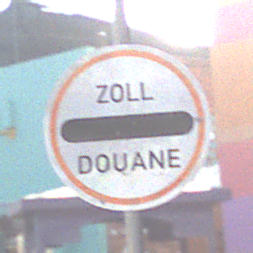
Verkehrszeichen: Zollstelle
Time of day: MorningAfternoon
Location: Outdoor (Special)
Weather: PartlyCloudy
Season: NotSpecified
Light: Natural